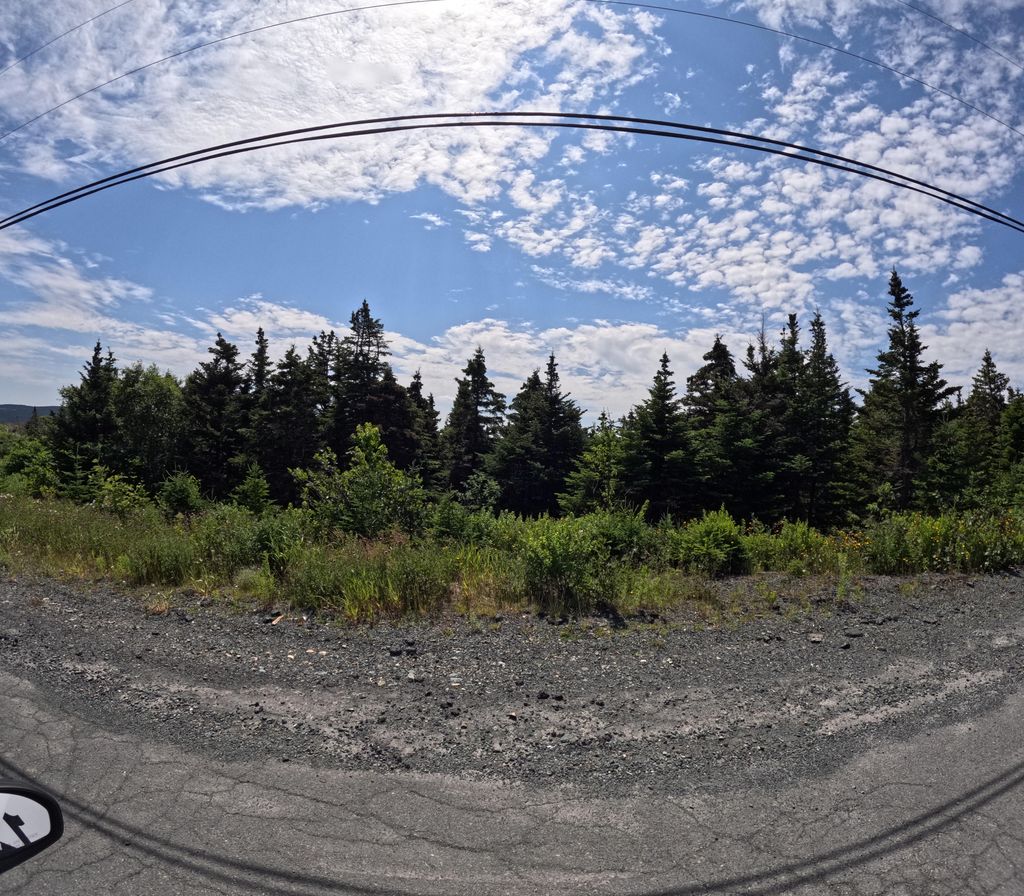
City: st_johns